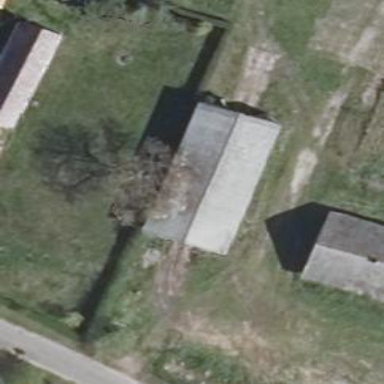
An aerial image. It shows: Gabled building with grey roof oriented along its structure.